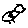
Label: bird